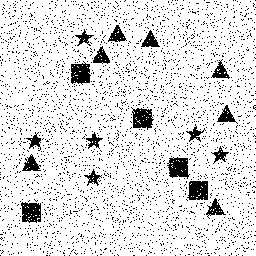
Squares: 5
Triangles: 7
Stars: 6
Total shapes: 18